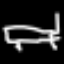
Label: bed